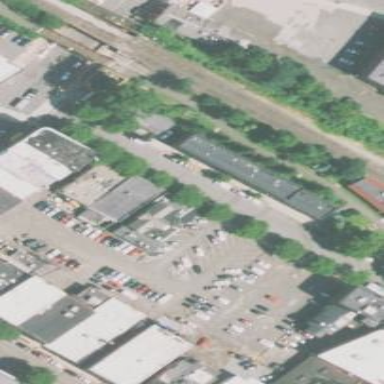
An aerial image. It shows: Parking area.